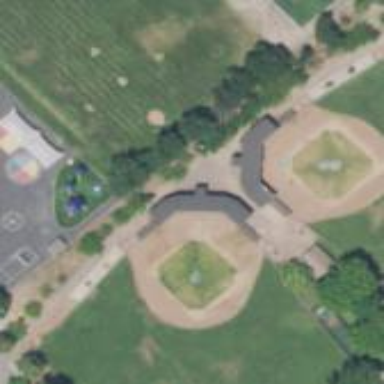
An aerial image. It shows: Baseball pitch for leisure and sports activities.